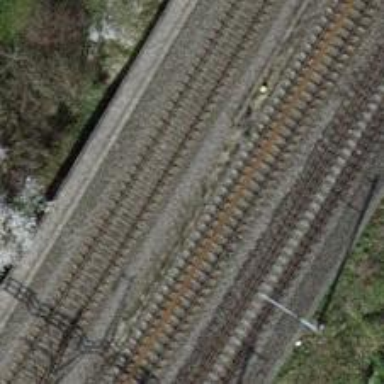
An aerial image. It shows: Railway track with contact line for electrification.